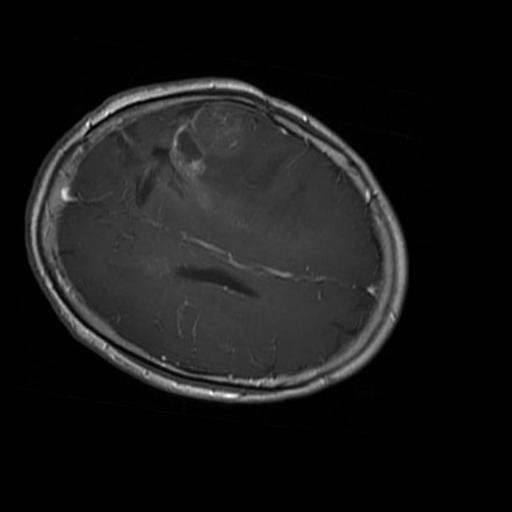
Label: brain_glioma